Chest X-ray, PA view. Patient: 34 years old, sex F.
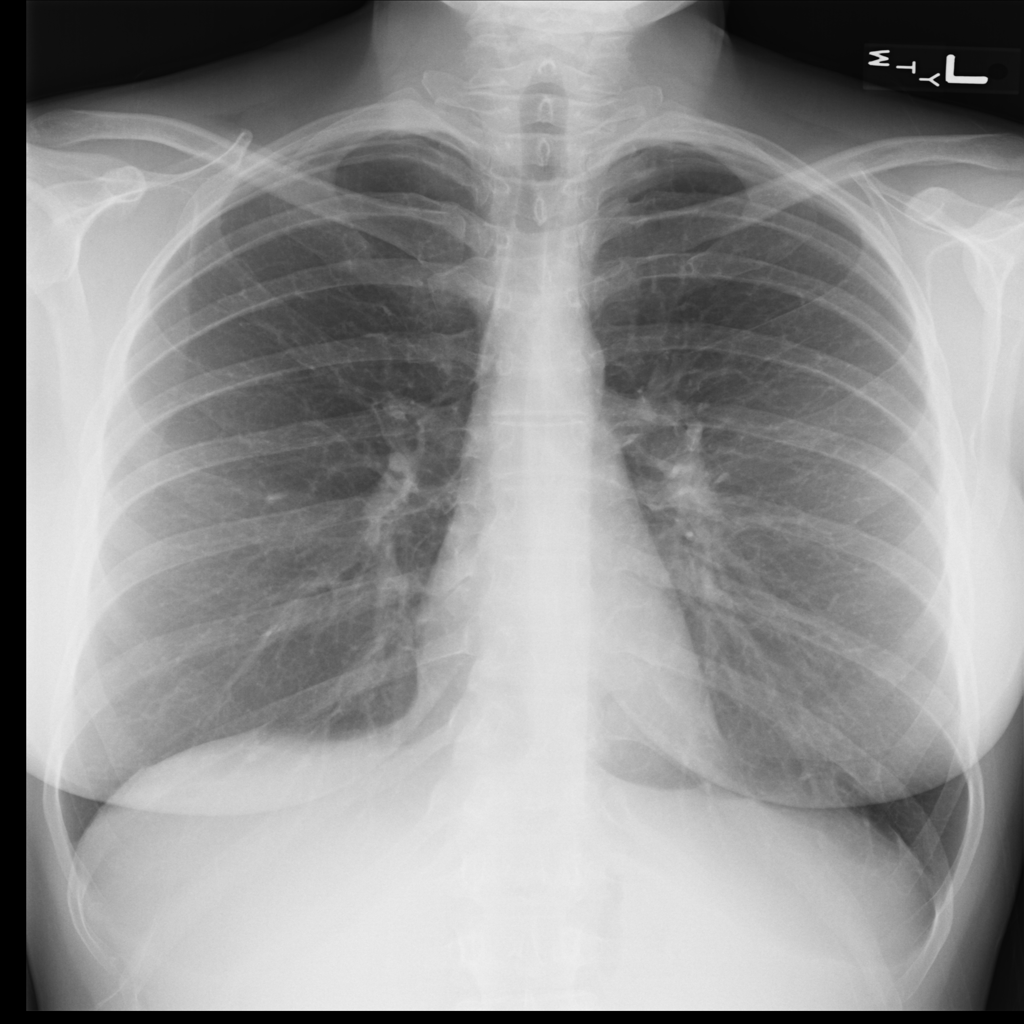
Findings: No Finding